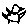
Label: bird